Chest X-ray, PA view. Patient: 52 years old, sex F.
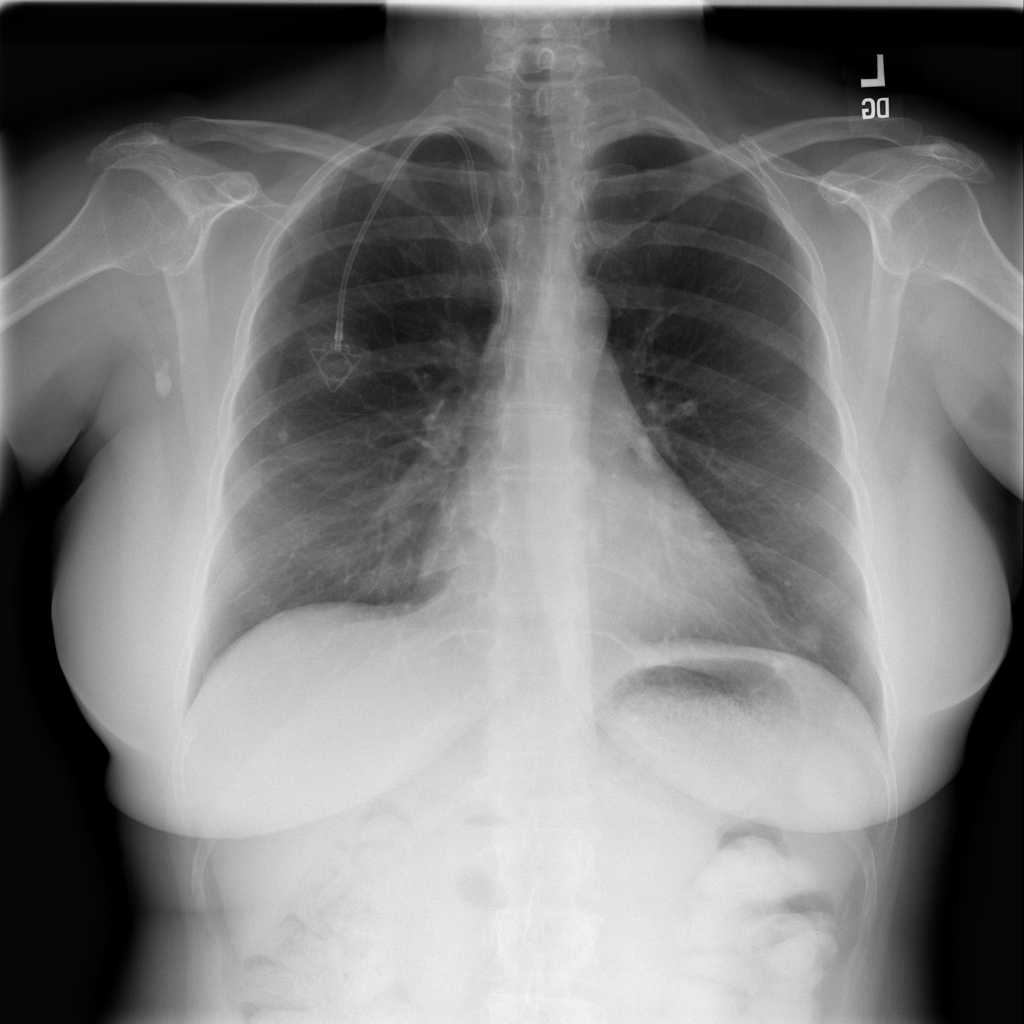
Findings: Nodule